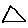
Label: triangle